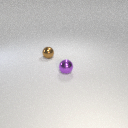
small brown metal sphere behind small purple metal sphere